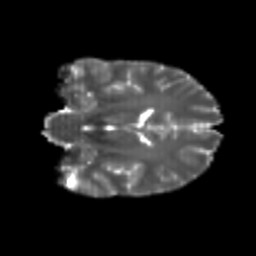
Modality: T2w
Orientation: coronal
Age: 21
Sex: female
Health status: healthy
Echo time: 0.074 s